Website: slack
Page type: payment
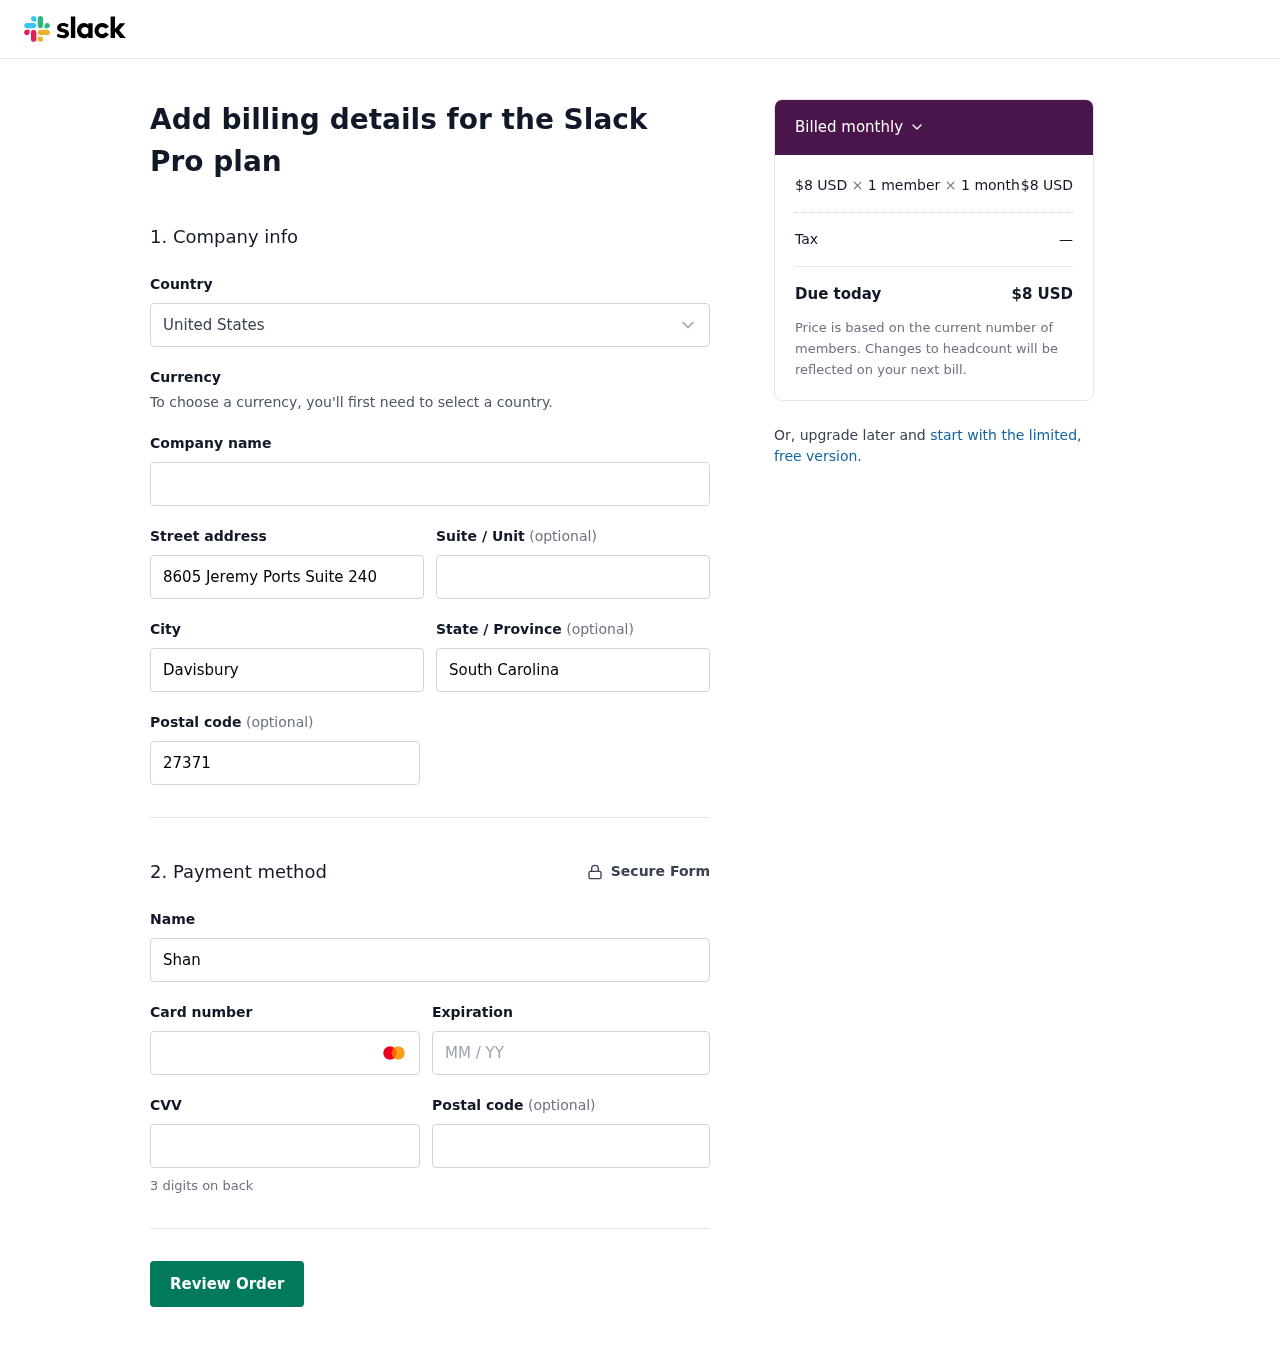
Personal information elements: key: PII_COUNTRY
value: United States
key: PII_STREET
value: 8605 Jeremy Ports Suite 240
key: PII_CITY
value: Davisbury
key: PII_STATE
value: South Carolina
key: PII_POSTCODE
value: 27371
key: PII_FULLNAME
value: Shannon Moody
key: PII_CARD_NUMBER
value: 2255 7145 2961 7601
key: PII_CARD_EXPIRY
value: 11/28
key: PII_CARD_CVV
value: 737
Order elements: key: ORDER_PRICE_PER_MEMBER
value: $8 USD
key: ORDER_NUM_MEMBERS
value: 1 member
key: ORDER_NUM_MONTHS
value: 1 month
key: ORDER_SUBTOTAL
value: $8 USD
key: ORDER_TAX
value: —
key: ORDER_TOTAL
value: $8 USD